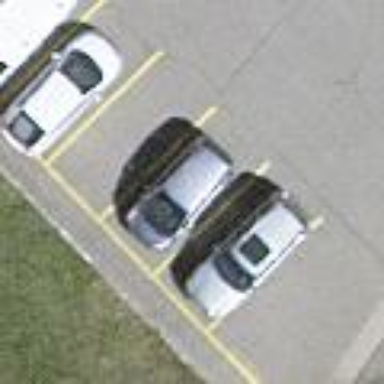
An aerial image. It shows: Parking available on the street side.